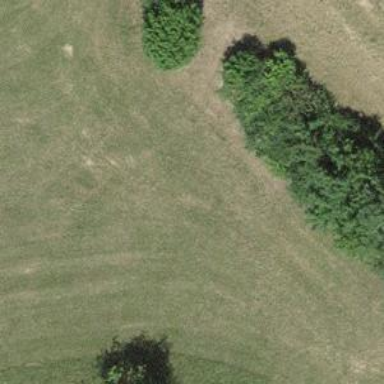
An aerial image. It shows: Forest area.